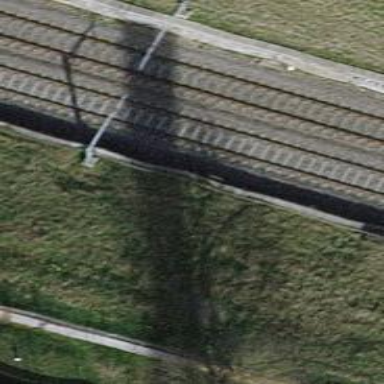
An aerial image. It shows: Railway switch.